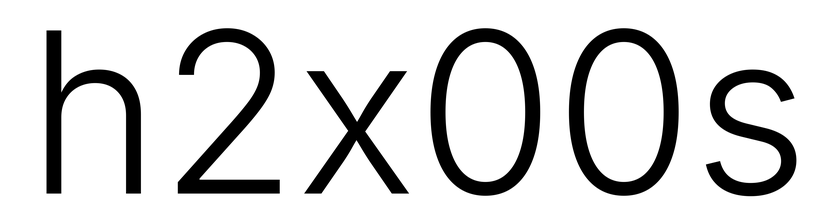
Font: Inter_Light